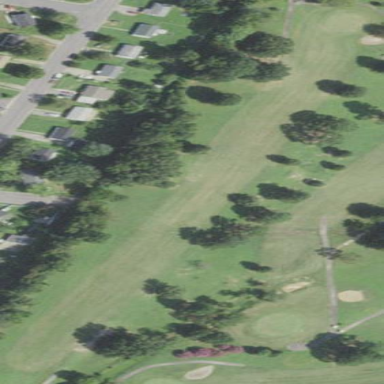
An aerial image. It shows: Golf fairway surrounded by grass.